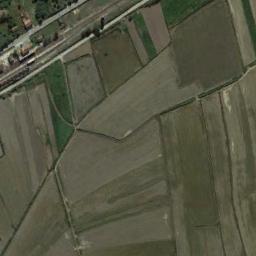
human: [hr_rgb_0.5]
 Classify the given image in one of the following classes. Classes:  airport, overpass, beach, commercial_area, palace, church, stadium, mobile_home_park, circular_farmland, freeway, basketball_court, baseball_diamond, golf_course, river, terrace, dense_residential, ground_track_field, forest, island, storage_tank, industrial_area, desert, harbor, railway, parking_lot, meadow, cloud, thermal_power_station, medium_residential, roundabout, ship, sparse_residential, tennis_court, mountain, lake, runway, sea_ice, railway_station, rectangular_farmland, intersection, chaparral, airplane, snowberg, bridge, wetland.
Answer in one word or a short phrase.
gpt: terrace